Question: I am trying to have a blurred background for my content.
So far I tried this:
'''
.background-image {
background-image: url('../img/background/image.jpg');
width: 100vw;
height: 100vh;
-webkit-filter: blur(10px);
-moz-filter: blur(10px);
-o-filter: blur(10px);
-ms-filter: blur(10px);
filter: blur(10px);
}
'''
and then
'''
<ion-view class="background-image">
// header, content, footer etc
<ion-view>
'''
But then I get the problem that the whole screen is blurred and not only the background as follows:

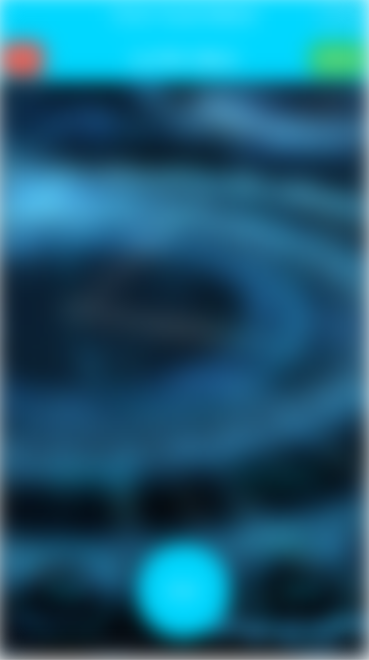
Answer: put content out side the blurred div.
'''
.background-image {
background-image: url('../img/background/image.jpg');
width: 100vw;
height: 100vh;
-webkit-filter: blur(10px);
-moz-filter: blur(10px);
-o-filter: blur(10px);
-ms-filter: blur(10px);
filter: blur(10px);
}
<div class="background-image"></div>
<div>Content</div>
'''